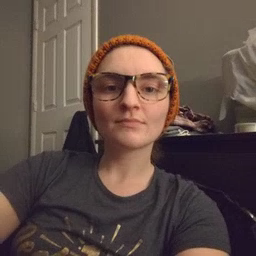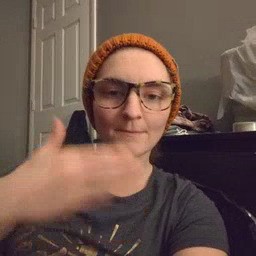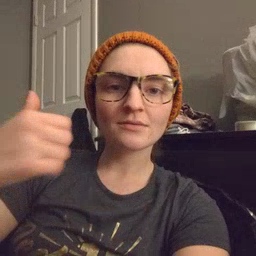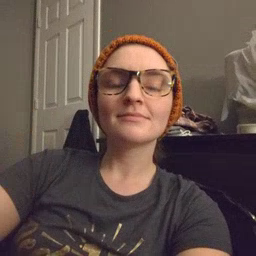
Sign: better